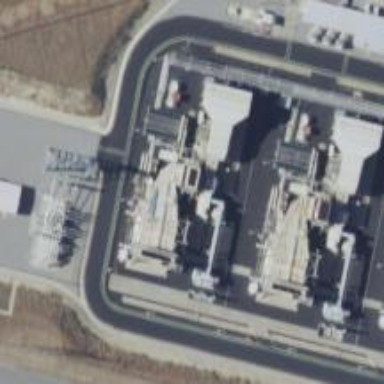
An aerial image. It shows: Gas turbine generator.